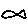
Label: fish